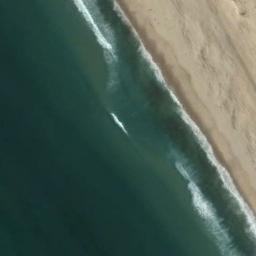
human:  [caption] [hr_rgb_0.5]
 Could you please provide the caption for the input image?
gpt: The beach with khaki sand and the color of the seawater is dark green .

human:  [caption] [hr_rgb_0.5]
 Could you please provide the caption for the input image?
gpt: Turquoise ocean and banding waves and beaches .

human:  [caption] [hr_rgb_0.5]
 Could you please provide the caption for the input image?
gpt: There are some people on the beach .

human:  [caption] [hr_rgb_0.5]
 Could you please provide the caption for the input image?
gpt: There is a clear coastline between the beach and the green water .

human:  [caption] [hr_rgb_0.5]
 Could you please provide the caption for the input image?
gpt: The sea is calm beside the beach .